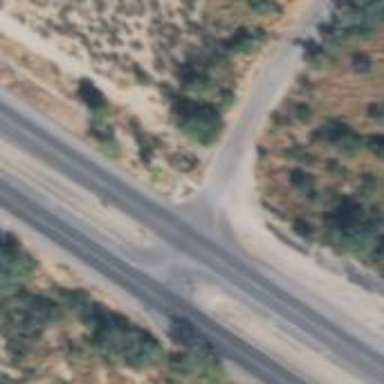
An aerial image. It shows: Road with stop sign.